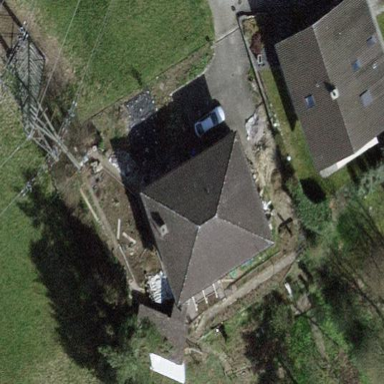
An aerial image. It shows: Residential house.